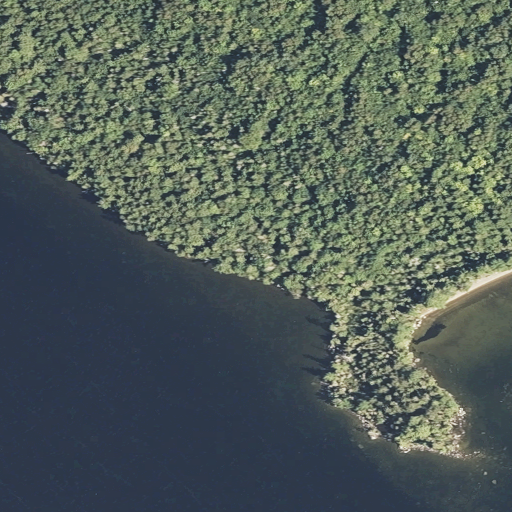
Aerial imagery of cape in Maine named Norway Point containing open water, evergreen forest, mixed forest, deciduous forest, woody wetlands, grassland, and herbaceous wetlands